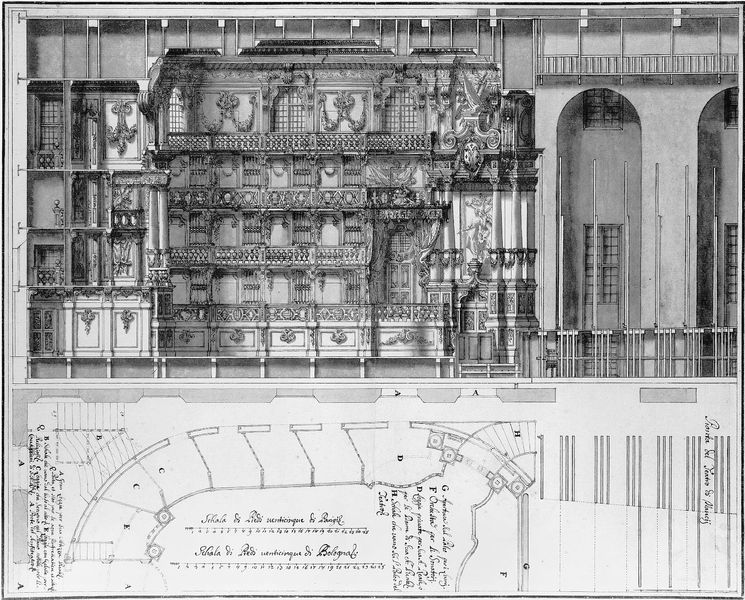
Titel: Hoftheater zu Nancy
Künstler: Francesco Galli Bibiena
Standort: Nancy (EU - F)
Schlagwörter: fenster, skizze, säulen, zeichnung, gebäude, architektur, kirche, theater, balkon, schrift, bogen, grafik, loge, stuck, geländer, logen, bögen, stockwerk, balustrade, text, beschriftung, entwurf, girlanden, verziert, residenz, schloß, plan, legende, riss, grundriss, aufriss, saeule